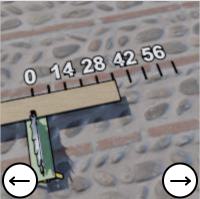
Task: length
Answer: 35
First scale value: 14.0